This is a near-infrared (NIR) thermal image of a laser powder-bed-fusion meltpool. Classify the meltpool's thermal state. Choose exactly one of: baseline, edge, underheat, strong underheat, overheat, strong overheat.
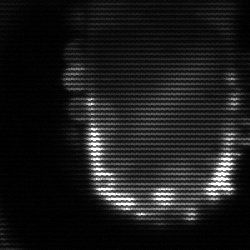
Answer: baseline